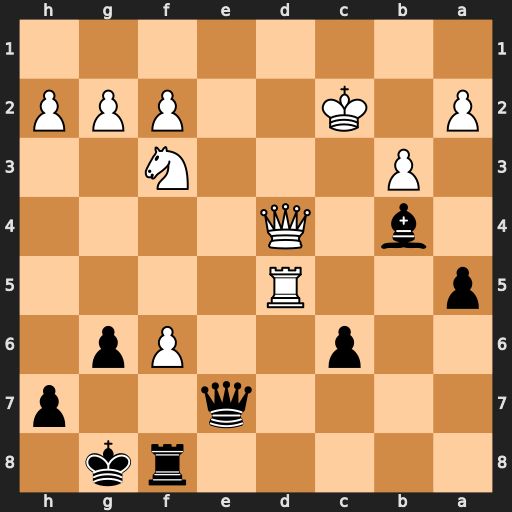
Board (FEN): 5rk1/4q2p/2p2Pp1/p2R4/1b1Q4/1P3N2/P1K2PPP/8
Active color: b
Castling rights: -
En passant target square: -
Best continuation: Qe2+ Kb1 cxd5